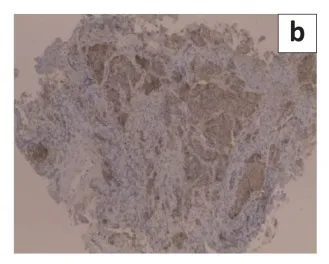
Strongly positive immuno-histochemical synaptophysin stain (specific for neuroendocrine tumours).
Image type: pathology (immunostaining)